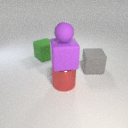
large red metal cylinder in front of large gray rubber cube